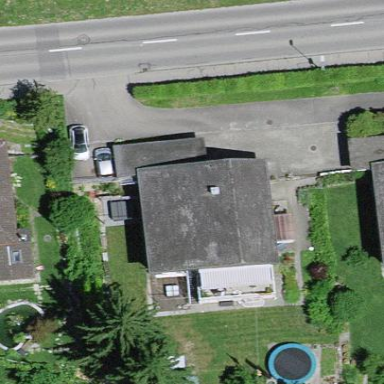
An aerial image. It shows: Residential building.